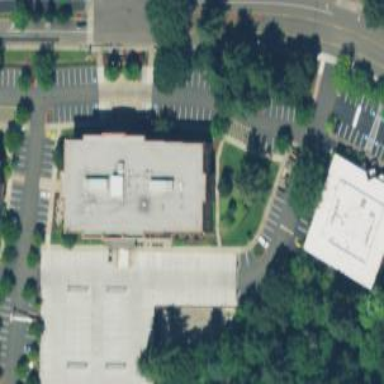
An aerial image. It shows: Parking area with surface.